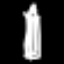
Label: pencil